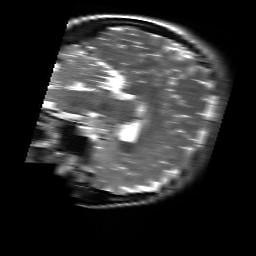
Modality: T2w
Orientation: sagittal
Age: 23
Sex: female
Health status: healthy
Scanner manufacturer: siemens
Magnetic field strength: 3 T
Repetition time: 4.01 s
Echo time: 0.116 s